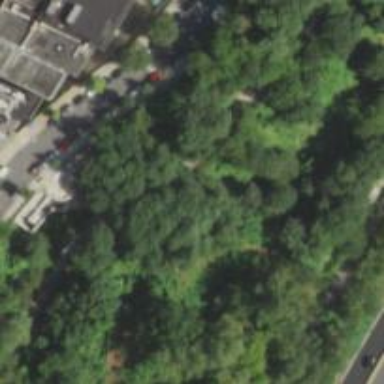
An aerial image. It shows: Footway alongside cutline.